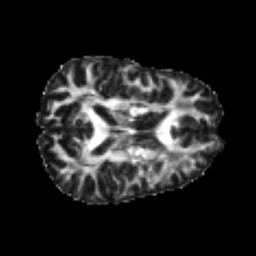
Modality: FA
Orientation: axial
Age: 24
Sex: male
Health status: healthy
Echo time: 0.074 s